Question: I wrote a .NET application where memory usage is growing over time. As a test,
I set it up to download 800 * 5K (average) size files and doing XML transform and using DTComcontroller to generate manifest, inside 1 hour with an interval of 15 Minutes. During a period of about 5 hours, memory usage grows from 35M to about 70M.
Not sure if this is normal or not. I'm already forcing it by doing
'''
GC.collection();
GC.WaitForPendingFinalizers();
'''
at end of each working circle just to make sure the memory are released in a timely manner.
I already make sure close filehandle, clear stream or other resources after used it. And some objects are just using local references inside a function and I assume they will be discarded at the end of local function and go away with GC.collction().
Also Memory Profiler (ANTS) shows that there are no objects with my application's namespace left at the end of each of the working circle, and no new objects with source code available left as well. The new instances of objects created during each working circle are basically called RuntimeModule, RuntimeAssembly, and DeviceContext. Doesn't looks like I could do anything about it?
This is basically my first application which are suppose to run 24/7 and I really don't know much about memeory leak. More likely than not, there are still problems with memory usage in my application. I just don't know where to look at this stage.
Also, I don't know it's related or not, I am using .net Trace/debug for keep a log. Guess it worth trying to turn off the log to see the memory usage grow.
Update:

Dose it look like circle reference of sslstate and sslstream and also other Classes in the class Reference Explorer. Also not sure if that is a circle reference in ANTS generated graph, that means there is actually circle reference in my code somewhere?
I did a few changes by reusing the same object for XMLtransform and Manifest creation, and manually set each Object to null after finish used them in the end of working iteration. Now the memory are greatly reduced, still increase private memory usage as it is working, but much slowly.
I think for my particular case--create lots of objects inside a working circle, and every data is kept in a working thread. If I didn't explicitly release object references, let .NET GC doing that will lead to lots of memory used by the application as it is keep working most of the time, and GC may never get a chance to probably doing house keeping unless the application been manually closed, I have to do the object release much more manually.
@WeNeedAnswers:
'''
XmlDocument doc = new XmlDocument();
XmlTextReader textReader = new XmlTextReader(dataFile);
textReader.Read();
doc.Load(textReader);
'''
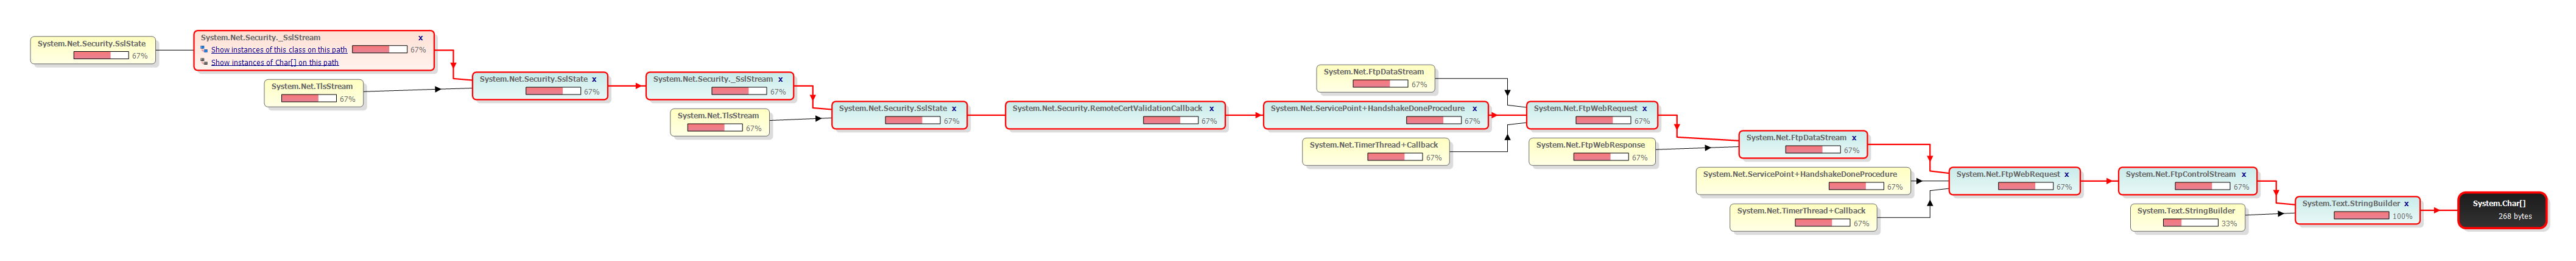
Answer: Task Manager shows you the amount of memory belonging to the application that happens to be paged into real memory at the time (the working set). This is probably what you're seeing.
If you look instead at the "Private Bytes" used by your process, this should give you a better indication of the amount of memory used. This value doesn't change when the process working set is trimmed. There is more information in <URL>.
You can manually reduce your app's working set by using the Win32 API call <URL>.
This is what Windows will do anyway when the system runs low on memory, but controlling when this happens yourself lets you strip your .NET application's working set to its minimum size for investigation purposes.
BTW, <URL>.